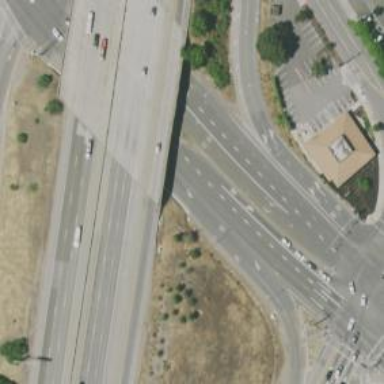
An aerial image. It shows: This image shows trunk highway that functions as expressway.